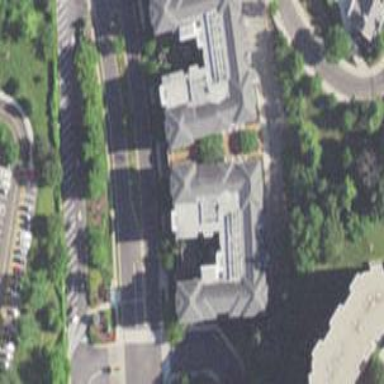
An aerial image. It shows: View of apartment building.